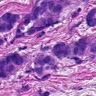
Metastatic tissue present: yes